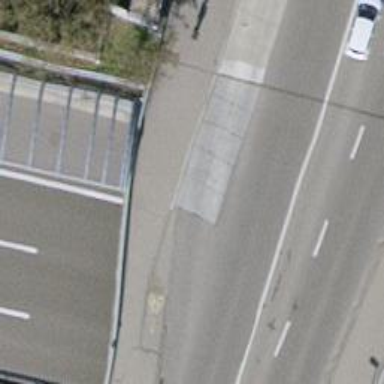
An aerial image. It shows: Sidewalk on asphalt footway bridge.